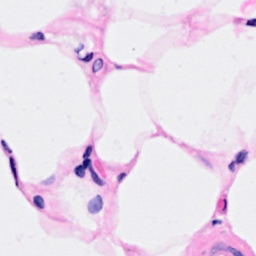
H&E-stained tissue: Breast